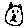
Label: cat